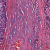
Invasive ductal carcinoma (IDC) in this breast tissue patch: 0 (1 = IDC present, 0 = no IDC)